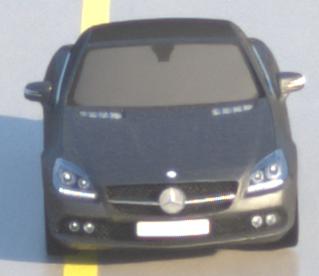
Make: Mercedes-Benz
Model: SLK 200
Detailed model: SLK-Class (172)
Model produced from: 2011/03
Model produced until: 2015/04
Doors: 2
Color: gray
Road condition: wet road
Daytime: sunrise or sunset
Contrast: medium contrast